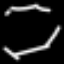
Label: octagon